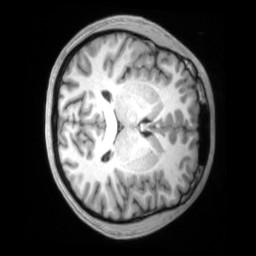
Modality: T1w
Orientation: axial
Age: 29
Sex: male
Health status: ill
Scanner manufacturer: siemens
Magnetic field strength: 3 T
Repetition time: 2.2 s
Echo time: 0.00157 s